Question: I have a table in which in one column I have values that are assigned to special models of hardware. The table looks like this:

We need to find an average of three of the highest numbers for each model in that table, for example:
We have a model '22PFx4109', we need to get an average of three of the highest numbers from values assigned to it. So for '22PFx4109' it would be 'average(278,279,289)'. Then we need to do it for each of the other models. The result has to be displayed at the end of each model value list, so here it would be displayed to the right of '289' value.
I have failed to write a function that would be able to do that. Could you please help me with that using VBA? Or maybe it's possible to do it with a function only?
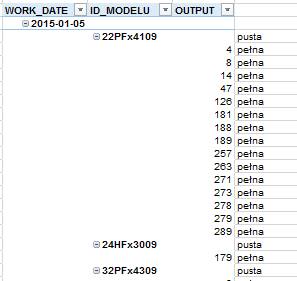
Answer: As for formula solution, if the cell containing '"OUTPUT"' was 'C3', the following formula should be put in 'D4' and pasted downwards.
'=IF(C4="","",IF(C5<>"","",IF(C3="",C4,AVERAGE(C2:C4))))'
This will only work if your top 3 values are at the bottom of every group (model).